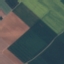
Label: AnnualCrop